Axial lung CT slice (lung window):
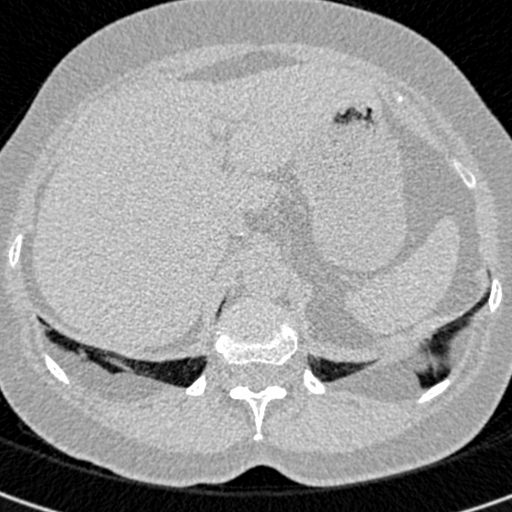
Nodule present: no